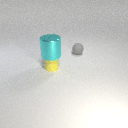
small yellow rubber cylinder to the left of small gray rubber sphere